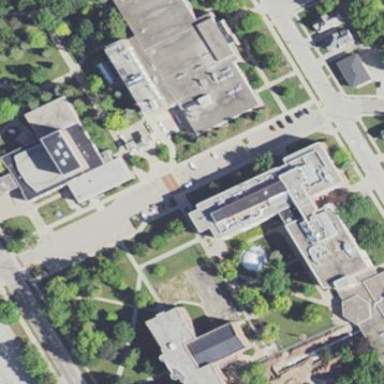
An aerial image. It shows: University building.